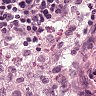
Metastatic tissue present: no